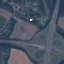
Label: Highway